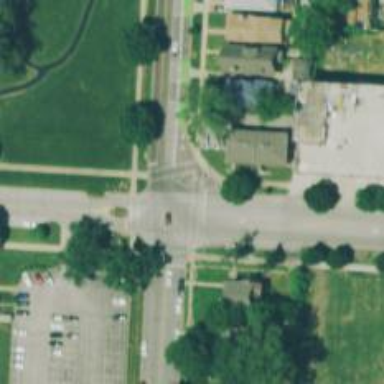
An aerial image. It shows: Solid stop line on the road.